Field crop: maize
Growth stage: 2
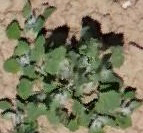
Species: chenopodium